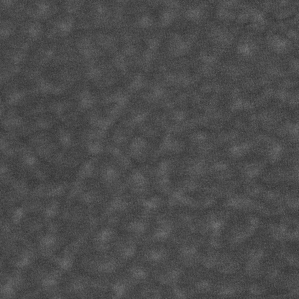
Label: frost